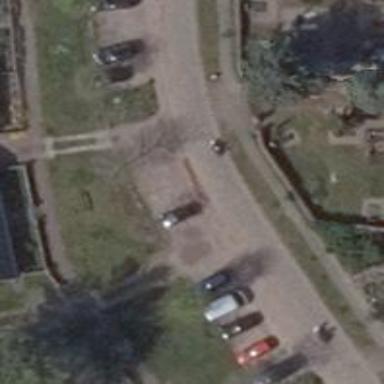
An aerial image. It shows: Residential road.